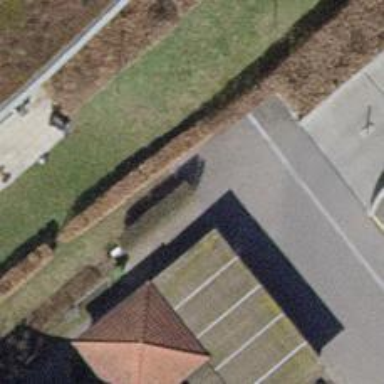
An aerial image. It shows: Hedge acting as barrier.